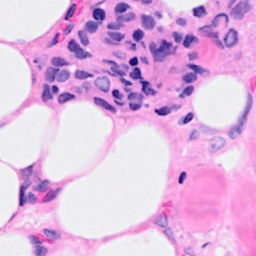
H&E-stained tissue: Breast